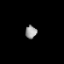
Tissue: prostate
Cell type: Fibroblasts
Senescence score: 0.7381
Nuclear area (px): 150
Mean DAPI intensity: 147.213